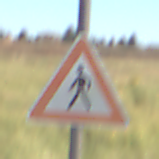
Verkehrszeichen: FussgaengerRechts
Umgebung: Outdoor, Nature
Tageszeit: MorningAfternoon
Wetter: Clear
Licht: Natural
Jahreszeit: Autumn
Kontrast: HighContrast